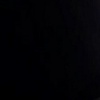
Label: space